Question: I'm trying to implement the sum of two in , however, by using 'foreach' I really get lost among the of the two m-dimensions arrays I'm managing.
How can I access to both arrays properly?
'''
function sumaMatriz($matrix1, $matrix2){
echo "<table width="200" border="1">";
foreach($matrix1 as $row1 =>$rValue1){
foreach ($matrix2 as $row2 => $rValue2) {
echo "<tr>";
foreach($rValue1 as $col1 =>$cValue1){
foreach ($rValue2 as $col2 => $cValue2) {
echo "<td>".$cValue1+$cValue2."</td>";
}
}
echo "</tr>";
}
}
echo "</table>";
}
'''
I define '$m1' and '$m2' this way:
'''
$m1 = array (array (rand(0,100), rand(0,100), rand(0,100)),
array (rand(0,100), rand(0,100), rand(0,100)),
array (rand(0,100), rand(0,100), rand(0,100)),
array (rand(0,100), rand(0,100), rand(0,100))
);
$m2 = array (array (rand(0,100), rand(0,100), rand(0,100)),
array (rand(0,100), rand(0,100), rand(0,100)),
array (rand(0,100), rand(0,100), rand(0,100)),
array (rand(0,100), rand(0,100), rand(0,100))
);
'''
This is my , first two displayed arrays are the inputs to the function. The last table is the problematic one, it's showing up as a single row.

So the resulting HTML is the following:
'''
<html>
<head>
<title>
Novatos del PHP
</title>
</head>
<body> <center>
<h2>Matriz 1</h2><table width="200" border="1"><tr><td>58</td><td>49</td><td>90</td></tr><tr><td>83</td><td>70</td><td>13</td></tr><tr><td>21</td><td>1</td><td>69</td></tr><tr><td>56</td><td>73</td><td>39</td></tr></table><br><h2>Matriz 2</h2><table width="200" border="1"><tr><td>31</td><td>35</td><td>86</td></tr><tr><td>2</td><td>86</td><td>99</td></tr><tr><td>98</td><td>16</td><td>40</td></tr><tr><td>99</td><td>35</td><td>1</td></tr></table><br><h2>Suma de matrices</h2><table width="200" border="1"><tr>31</td>35</td>86</td>31</td>35</td>86</td>31</td>35</td>86</td></tr><tr>2</td>86</td>99</td>2</td>86</td>99</td>2</td>86</td>99</td></tr><tr>98</td>16</td>40</td>98</td>16</td>40</td>98</td>16</td>40</td></tr><tr>99</td>35</td>1</td>99</td>35</td>1</td>99</td>35</td>1</td></tr><tr>31</td>35</td>86</td>31</td>35</td>86</td>31</td>35</td>86</td></tr><tr>2</td>86</td>99</td>2</td>86</td>99</td>2</td>86</td>99</td></tr><tr>98</td>16</td>40</td>98</td>16</td>40</td>98</td>16</td>40</td></tr><tr>99</td>35</td>1</td>99</td>35</td>1</td>99</td>35</td>1</td></tr><tr>31</td>35</td>86</td>31</td>35</td>86</td>31</td>35</td>86</td></tr><tr>2</td>86</td>99</td>2</td>86</td>99</td>2</td>86</td>99</td></tr><tr>98</td>16</td>40</td>98</td>16</td>40</td>98</td>16</td>40</td></tr><tr>99</td>35</td>1</td>99</td>35</td>1</td>99</td>35</td>1</td></tr><tr>31</td>35</td>86</td>31</td>35</td>86</td>31</td>35</td>86</td></tr><tr>2</td>86</td>99</td>2</td>86</td>99</td>2</td>86</td>99</td></tr><tr>98</td>16</td>40</td>98</td>16</td>40</td>98</td>16</td>40</td></tr><tr>99</td>35</td>1</td>99</td>35</td>1</td>99</td>35</td>1</td></tr></table>
</center> </body>
</html>
'''
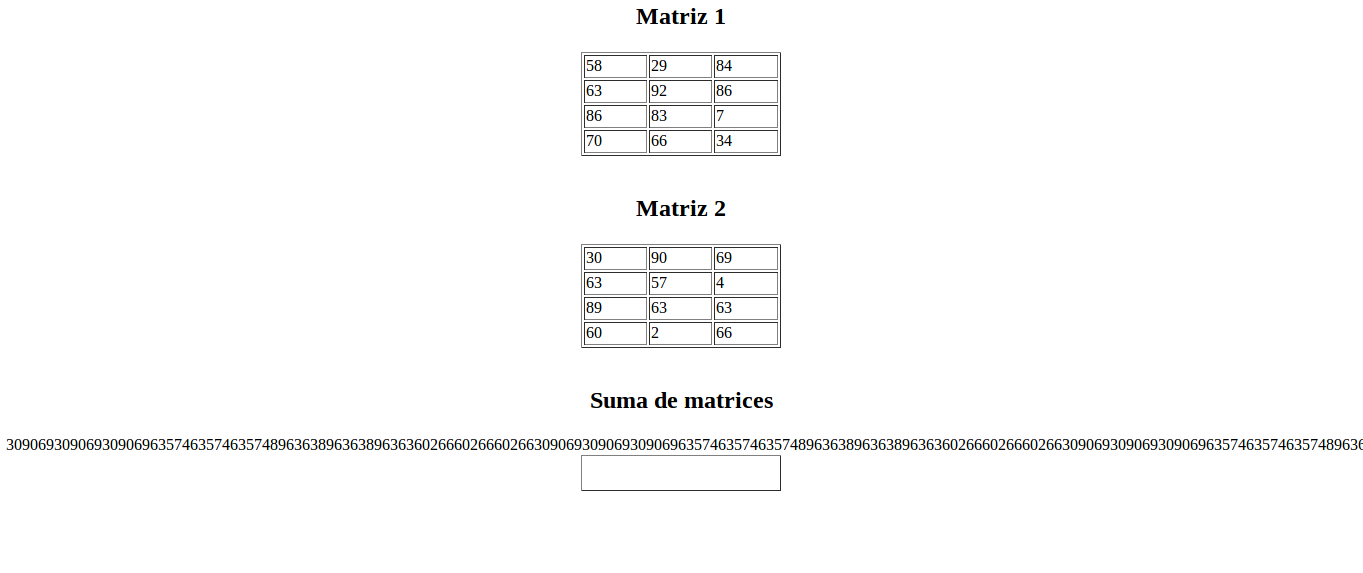
Answer: This is untested:
'''
function sumaMatriz($matrix1, $matrix2){
echo "<table width="200" border="1">";
foreach($matrix1 as $row1 =>$rValue1){
echo "<tr>";
foreach($rValue1 as $col1 =>$cValue1)
echo "<td>".($cValue1+$matrix2[$row1][$col1])."</td>";
echo "</tr>";
}
echo "</table>";
}
'''
The basic idea is that you should only have at most 2 loops: one for the rows, and columns. If $row1 and $col1 are numeric indices, then you should be able to use these to directly access the values within $matrix2 as well.
If this doesn't work then post how you are defining/setting $matrix1 and $matrix2.